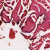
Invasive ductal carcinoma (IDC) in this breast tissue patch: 0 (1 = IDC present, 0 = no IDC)